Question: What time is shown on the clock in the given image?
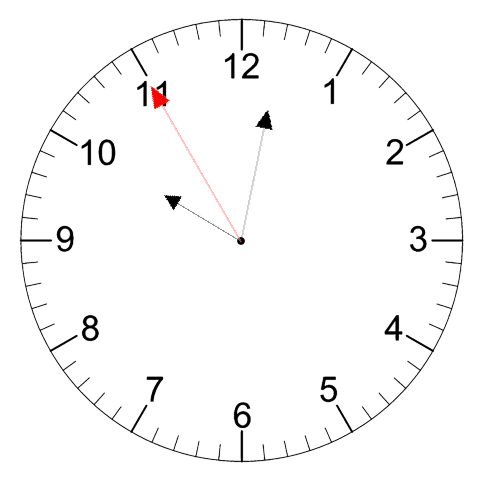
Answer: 10:01:55